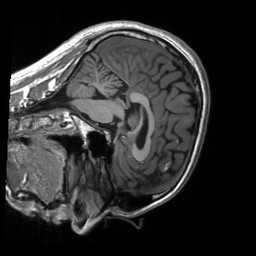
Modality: T1w
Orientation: sagittal
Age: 32
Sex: male
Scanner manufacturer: siemens
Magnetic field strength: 3 T
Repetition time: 2.53 s
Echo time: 0.00219 s